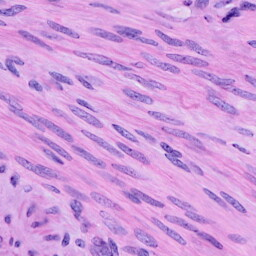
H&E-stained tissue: Cervix